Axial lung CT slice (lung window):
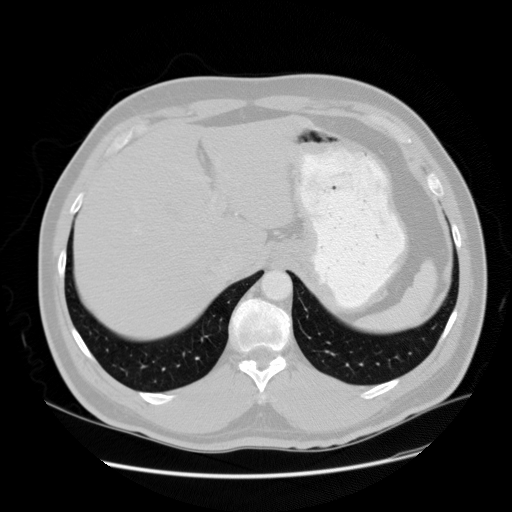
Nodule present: no